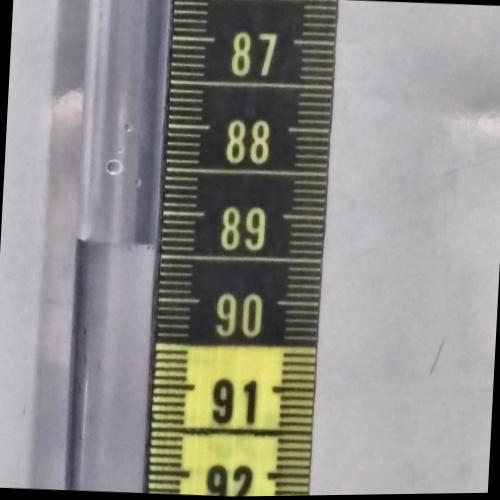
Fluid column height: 89.4 cm